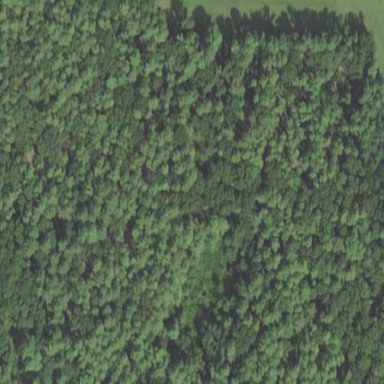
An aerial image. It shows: Mixed deciduous forest.